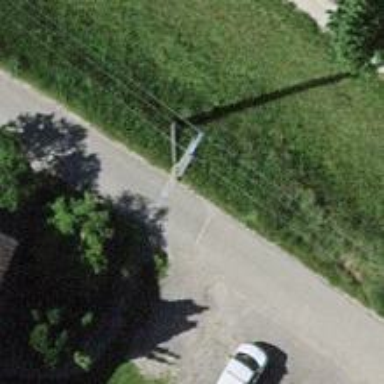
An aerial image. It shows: Concrete power pole.